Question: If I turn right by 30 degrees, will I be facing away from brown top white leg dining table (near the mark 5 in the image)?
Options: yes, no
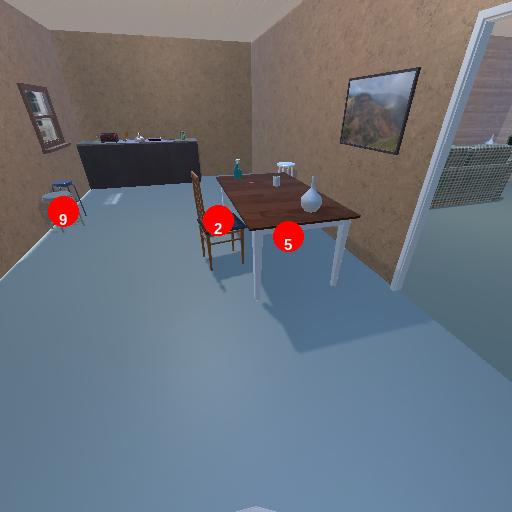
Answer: yes